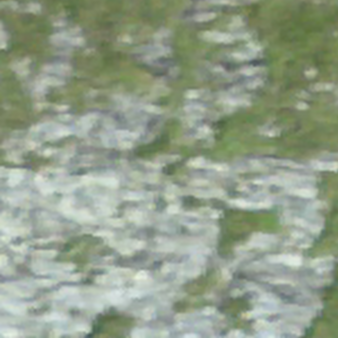
Label: other